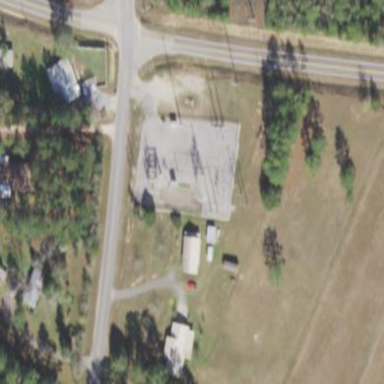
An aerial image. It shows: Distribution level power substation enclosed by fence.